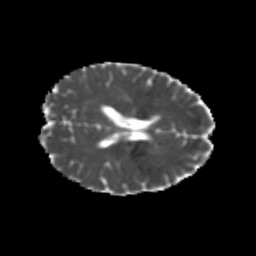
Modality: MD
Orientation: axial
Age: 23
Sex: female
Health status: healthy
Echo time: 0.074 s